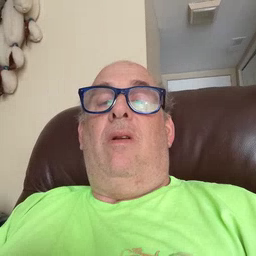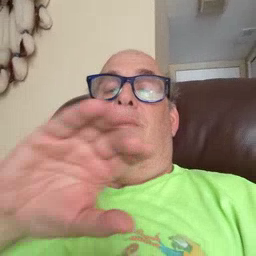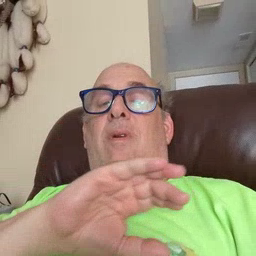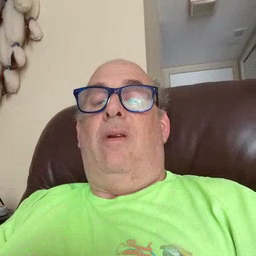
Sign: police